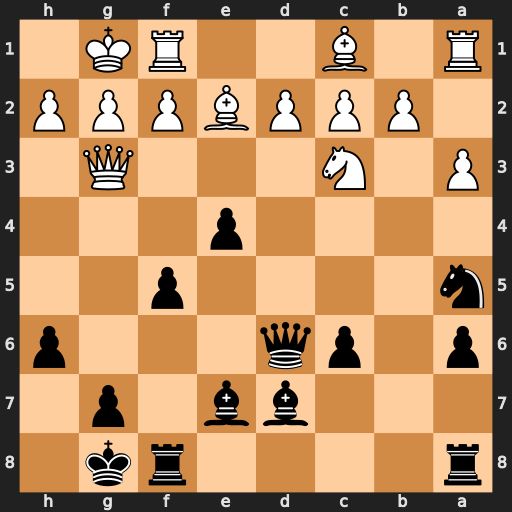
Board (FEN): r4rk1/3bb1p1/p1pq3p/n4p2/4p3/P1N3Q1/1PPPBPPP/R1B2RK1
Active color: b
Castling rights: -
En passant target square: -
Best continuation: f4 Nxe4 fxg3